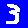
Digit: 3